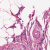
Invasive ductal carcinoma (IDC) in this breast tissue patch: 1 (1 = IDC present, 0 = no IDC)